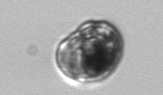
Label: Proterythropsis